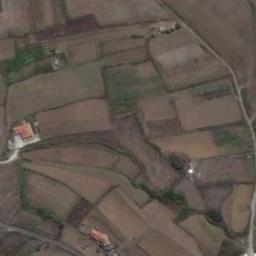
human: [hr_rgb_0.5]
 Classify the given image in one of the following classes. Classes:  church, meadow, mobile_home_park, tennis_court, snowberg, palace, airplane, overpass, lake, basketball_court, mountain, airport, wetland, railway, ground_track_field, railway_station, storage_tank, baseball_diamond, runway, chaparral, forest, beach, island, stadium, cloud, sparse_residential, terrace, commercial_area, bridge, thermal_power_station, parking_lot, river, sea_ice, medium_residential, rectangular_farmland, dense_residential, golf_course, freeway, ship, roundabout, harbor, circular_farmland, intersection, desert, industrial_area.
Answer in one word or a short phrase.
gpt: terrace